Question: jsFiddle: <URL>
How can I stretch out a table to use the entire width and height the fluid-width container allows, while preserving the fixed header and scrolling tbody?
Look at my <URL> for how this works currently. I'd like the same functionality but at full width and height. HTML, CSS, JavaScript, and jQuery solutions are welcome!

(original credit for scrolling fixed header tables to <URL>
HTML:
'''
<div class="fluid-width-and-height">
<div class="scrollableContainer">
<div class="scrollingArea">
<table class="cruises scrollable">
<thead>
<tr>
<th class="name"><div>Name</div></th>
<th class="operator"><div>Operator</div></th>
<th class="began"><div>Began operation</div></th>
<th class="tonnage"><div>Tonnage</div></th>
<th class="status"><div>Status</div></th>
</tr>
</thead>
<tbody>
<tr>
<td class="name"><div>Seabourne Sun</div></td>
<td class="operator"><div>Seabourn Cruise Line</div></td>
<td class="began"><div>1988</div></td>
<td class="tonnage"><div></div></td>
<td class="status"><div >Ended service in 2002, currently operating as Prinsendam</div></td>
</tr>
<tr>
<td class="name"><div>Adventures of the Seas</div></td>
<td class="operator"><div>Royal Caribbean International</div></td>
<td class="began"><div>2001</div></td>
<td class="tonnage"><div>138,000</div></td>
<td class="status"><div >Operating</div></td>
</tr>
<tr>
<td class="name"><div>Oceanic Independence</div></td>
<td class="operator"><div>American Hawaiian Cruises / American Global Line</div></td>
<td class="began"><div>1974</div></td>
<td class="tonnage"><div>23,719</div></td>
<td class="status"><div >Named formerly (<PHONE>) and subsequently renamed (<PHONE>) the Independence, renamed the Oceanic (2006), sold for scrap in 2008 but remains in mothballs</div></td>
</tr>
<tr>
<td class="name"><div>Cunard Ambassador</div></td>
<td class="operator"><div>Cunard Line</div></td>
<td class="began"><div>1972</div></td>
<td class="tonnage"><div>14,160</div></td>
<td class="status"><div >Burnt 1974, rebuilt into a livestock carrier, renamed Linda Clausen, later Procyon, Raslan. Scrapped 1984 after a second fire.</div></td>
</tr>
<tr>
<td class="name"><div>Aegean Beauty</div></td>
<td class="operator"><div>Voyages to Antiquity</div></td>
<td class="began"><div>1973</div></td>
<td class="tonnage"><div>11,563</div></td>
<td class="status"><div >Formerly Aegean Dolphin and Aegean I. Operating</div></td>
</tr>
<tr>
<td class="name"><div>Serenade of the Seas</div></td>
<td class="operator"><div>Royal Caribbean International</div></td>
<td class="began"><div>2003</div></td>
<td class="tonnage"><div>90,090</div></td>
<td class="status"><div >Operating</div></td>
</tr>
<tr>
<td class="name"><div>Queen Elizabeth 2</div></td>
<td class="operator"><div>Cunard Line</div></td>
<td class="began"><div>1969</div></td>
<td class="tonnage"><div>70,327</div></td>
<td class="status"><div >Left fleet in November 2008</div></td>
</tr>
<tr>
<td class="name"><div>Queen Elizabeth</div></td>
<td class="operator"><div>Cunard Line</div></td>
<td class="began"><div>2010</div></td>
<td class="tonnage"><div>92,000</div></td>
<td class="status"><div >Operating</div></td>
</tr>
<tr>
<td class="name"><div>Regent Sea</div></td>
<td class="operator"><div>Regency Cruises</div></td>
<td class="began"><div>1957</div></td>
<td class="tonnage"><div></div></td>
<td class="status"><div >Began operation in 1957 as the Gripsholm (II) for Swedish America Line. Ended operation when Regency went bankrupt in 1995. Was to be converted to a casino ship, but later marked for scrap. Prior to scrapping, was looted by pirates, then sank in heavy seas in 2001.</div></td>
</tr>
<tr>
<td class="name"><div>Allure of the Seas</div></td>
<td class="operator"><div>Royal Caribbean International</div></td>
<td class="began"><div>2010</div></td>
<td class="tonnage"><div>225,000</div></td>
<td class="status"><div >Starts service in December 2010</div></td>
</tr>
<tr>
<td class="name"><div>Amadea</div></td>
<td class="operator"><div>Phoenix Reisen</div></td>
<td class="began"><div>2006</div></td>
<td class="tonnage"><div>28,717</div></td>
<td class="status"><div >Operating. Ex-Asuka</div></td>
</tr>
<tr>
<td class="name"><div>Amant</div></td>
<td class="operator"><div>PhoenixVoyages (Vietnam)</div></td>
<td class="began"><div>2010</div></td>
<td class="tonnage"><div></div></td>
<td class="status"><div >Built in 2010 by a local Vietnamese shipyard (Vuotsong), L'Amant operates on the Mekong River in Vietnam, and is without any doubt the most well constructed vessel sailing in Vietnam.</div></td>
</tr>
<tr>
<td class="name"><div>Oasis of the Seas</div></td>
<td class="operator"><div>Royal Caribbean Cruise Line</div></td>
<td class="began"><div>2009</div></td>
<td class="tonnage"><div>225,282</div></td>
<td class="status"><div >Operating</div></td>
</tr>
<tr>
<td class="name"><div>Andes</div></td>
<td class="operator"><div>Royal Mail Lines</div></td>
<td class="began"><div>1959</div></td>
<td class="tonnage"><div>27,000</div></td>
<td class="status"><div >Was liner, became cruise ship in 1959.</div></td>
</tr>
<tr>
<td class="name"><div>Anna Nery</div></td>
<td class="operator"><div>Companhia de Navegacao Costeirab</div></td>
<td class="began"><div>1962</div></td>
<td class="tonnage"><div></div></td>
<td class="status"><div >Ended service in 1978. Currently operating as Salamis Glory</div></td>
</tr>
<tr>
<td class="name"><div>National Geographic Endeavour</div></td>
<td class="operator"><div>Lindblad Expeditions</div></td>
<td class="began"><div>1996</div></td>
<td class="tonnage"><div></div></td>
<td class="status"><div >Operating, also known as Endeavour</div></td>
</tr>
<tr>
<td class="name"><div>Liberty of the Seas</div></td>
<td class="operator"><div>Royal Caribbean International</div></td>
<td class="began"><div>2007</div></td>
<td class="tonnage"><div>154,407</div></td>
<td class="status"><div >Operating</div></td>
</tr>
<tr>
<td class="name"><div>Norwegian Epic</div></td>
<td class="operator"><div>Norwegian Cruise Line</div></td>
<td class="began"><div>2010</div></td>
<td class="tonnage"><div>153,000</div></td>
<td class="status"><div >Operating</div></td>
</tr>
<tr>
<td class="name"><div>Independence of the Seas</div></td>
<td class="operator"><div>Royal Caribbean International</div></td>
<td class="began"><div>2008</div></td>
<td class="tonnage"><div>154,407</div></td>
<td class="status"><div >Operating</div></td>
</tr>
<tr>
<td class="name"><div>Navigator of the Seas</div></td>
<td class="operator"><div>Royal Caribbean International</div></td>
<td class="began"><div>2002</div></td>
<td class="tonnage"><div> 138,000</div></td>
<td class="status"><div >Operating</div></td>
</tr>
<tr>
<td class="name"><div>Caribbean Princess</div></td>
<td class="operator"><div>Princess Cruises</div></td>
<td class="began"><div>2004</div></td>
<td class="tonnage"><div>112,894</div></td>
<td class="status"><div >Operating</div></td>
</tr>
</tbody>
</table>
</div>
</div>
</div>
'''
CSS:
'''
* { padding: 0; margin: 0; }
body {
background:lightgray;
margin:10px;
}
.fluid-width-and-height {
display:block;
width:100%;
height:100%;
}
table.cruises {
font-family: verdana, arial, helvetica, sans-serif;
font-size: 11px;
cellspacing: 0;
border-collapse: collapse;
width: 535px;
}
table.cruises td {
border-left: 1px solid #999;
border-top: 1px solid #999;
padding: 2px 4px;
}
table.cruises tr:first-child td {
border-top: none;
}
table.cruises th {
border-left: 1px solid #999;
padding: 2px 4px;
background: #6b6164;
color: white;
font-variant: small-caps;
}
table.cruises td { background: #eee; overflow: hidden; }
div.scrollableContainer {
position: relative;
width: 592px;
padding-top: 2em;
margin: 40px;
border: 1px solid #999;
background: #6b6164;
}
div.scrollingArea {
height: 240px;
overflow: auto;
}
table.scrollable thead tr {
left: -1px; top: 0;
position: absolute;
}
table.cruises .name div { width: 108px; }
table.cruises .operator div { width: 126px; }
table.cruises .began div { width: 76px; text-align:center; }
table.cruises .tonnage div { width: 60px; text-align:center; }
table.cruises .status div { width: 160px; }
table.cruises td.operator { background: #ebcb4d; }
table.cruises td.tonnage { background: white; }
table.cruises td.name { background: #C7E0C1; }
table.cruises td.began { background: #B7C3E8; }
'''
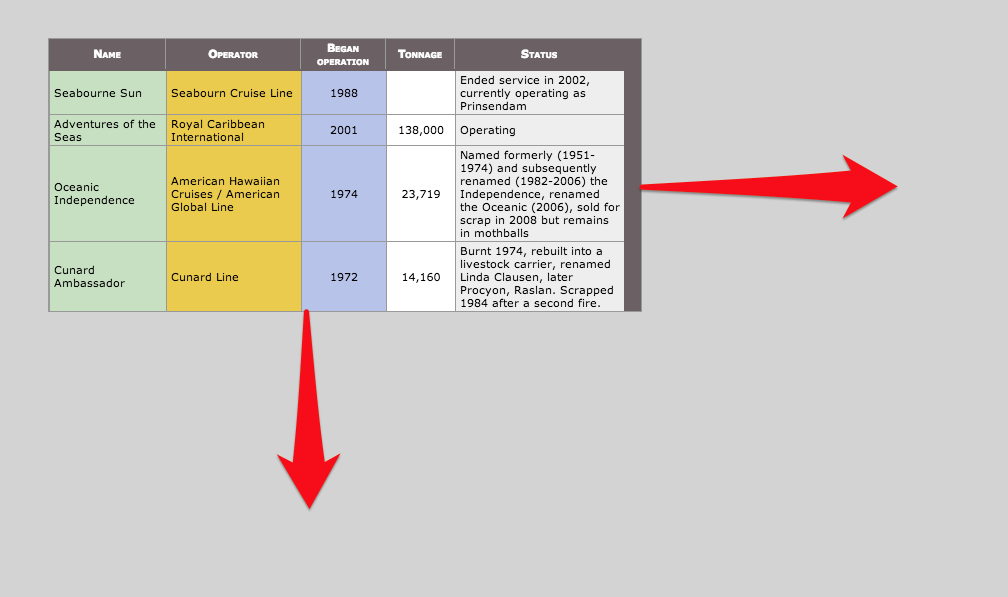
Answer: - <URL>
---
You can use the CSS style "width" on the table and set it to 100%.
'''
style="width:100%;"
'''
The table will then be 100% width to the parent DIV container. Just make your DIVs as wide as you want them.
If you want your DIVs to stretch the width of the browser window you can try the same technique on the DIVs or look at the browser width and set the values dynamically. You can use javascript to get (and set) those values.
<URL>